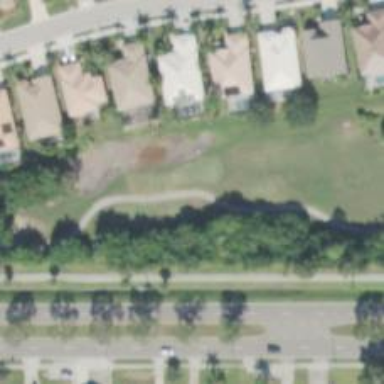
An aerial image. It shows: Path designated for golf carts.